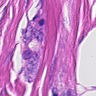
Metastatic tissue present: yes